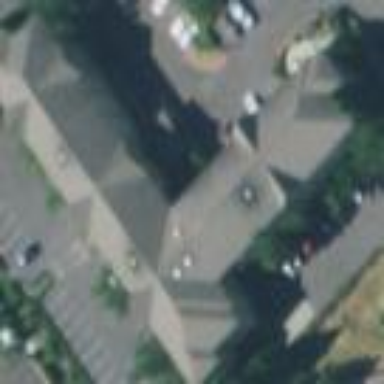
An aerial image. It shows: Hotel building.